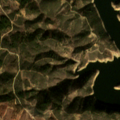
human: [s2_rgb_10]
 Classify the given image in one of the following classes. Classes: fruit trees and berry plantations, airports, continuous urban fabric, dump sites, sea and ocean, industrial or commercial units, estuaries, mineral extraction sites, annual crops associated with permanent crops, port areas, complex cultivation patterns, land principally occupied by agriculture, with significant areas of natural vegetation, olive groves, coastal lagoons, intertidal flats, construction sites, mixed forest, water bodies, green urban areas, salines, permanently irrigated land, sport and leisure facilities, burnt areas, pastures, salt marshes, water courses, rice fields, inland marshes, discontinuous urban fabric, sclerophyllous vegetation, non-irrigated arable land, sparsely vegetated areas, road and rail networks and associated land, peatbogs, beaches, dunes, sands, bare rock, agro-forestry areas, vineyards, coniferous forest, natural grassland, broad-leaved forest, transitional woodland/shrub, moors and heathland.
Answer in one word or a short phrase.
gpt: olive groves, land principally occupied by agriculture, with significant areas of natural vegetation, transitional woodland/shrub, water bodies